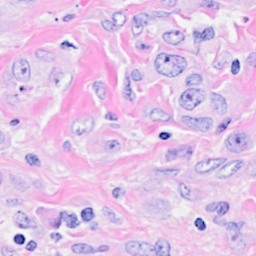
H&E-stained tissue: Breast